Field crop: maize
Growth stage: 2
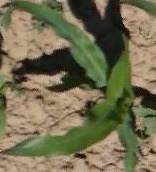
Species: maize